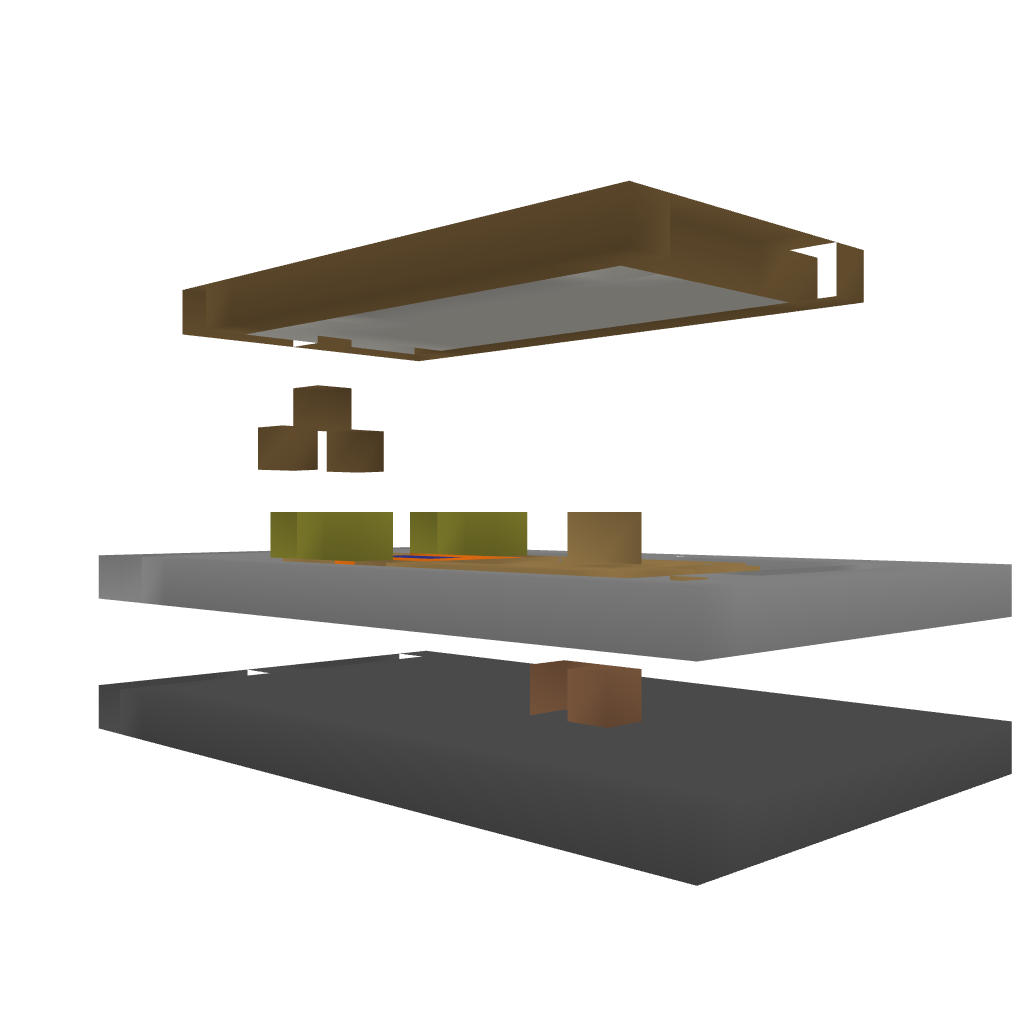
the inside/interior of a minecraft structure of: Office